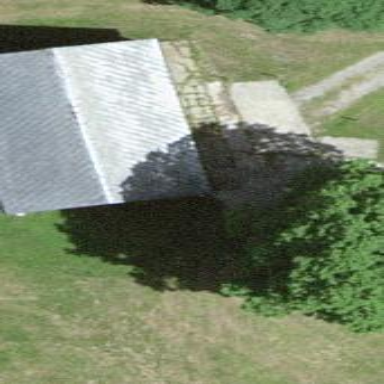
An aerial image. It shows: Gabled roof on farm auxiliary building.